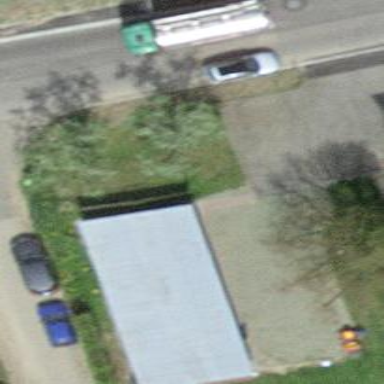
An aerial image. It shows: Garage building.